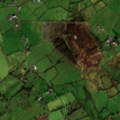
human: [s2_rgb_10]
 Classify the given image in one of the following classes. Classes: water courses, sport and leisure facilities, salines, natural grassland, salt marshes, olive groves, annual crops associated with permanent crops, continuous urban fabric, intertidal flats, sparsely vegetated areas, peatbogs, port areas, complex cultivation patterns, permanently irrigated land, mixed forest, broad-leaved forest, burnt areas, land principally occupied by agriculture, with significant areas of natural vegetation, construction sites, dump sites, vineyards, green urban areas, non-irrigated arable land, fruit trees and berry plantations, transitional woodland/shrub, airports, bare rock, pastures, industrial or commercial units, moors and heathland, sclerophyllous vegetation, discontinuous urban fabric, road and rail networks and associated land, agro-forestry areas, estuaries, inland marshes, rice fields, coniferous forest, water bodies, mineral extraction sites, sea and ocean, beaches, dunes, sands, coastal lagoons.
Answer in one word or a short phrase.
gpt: pastures